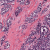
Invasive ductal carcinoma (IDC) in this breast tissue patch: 1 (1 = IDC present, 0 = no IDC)